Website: bh-photo
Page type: order-tracking
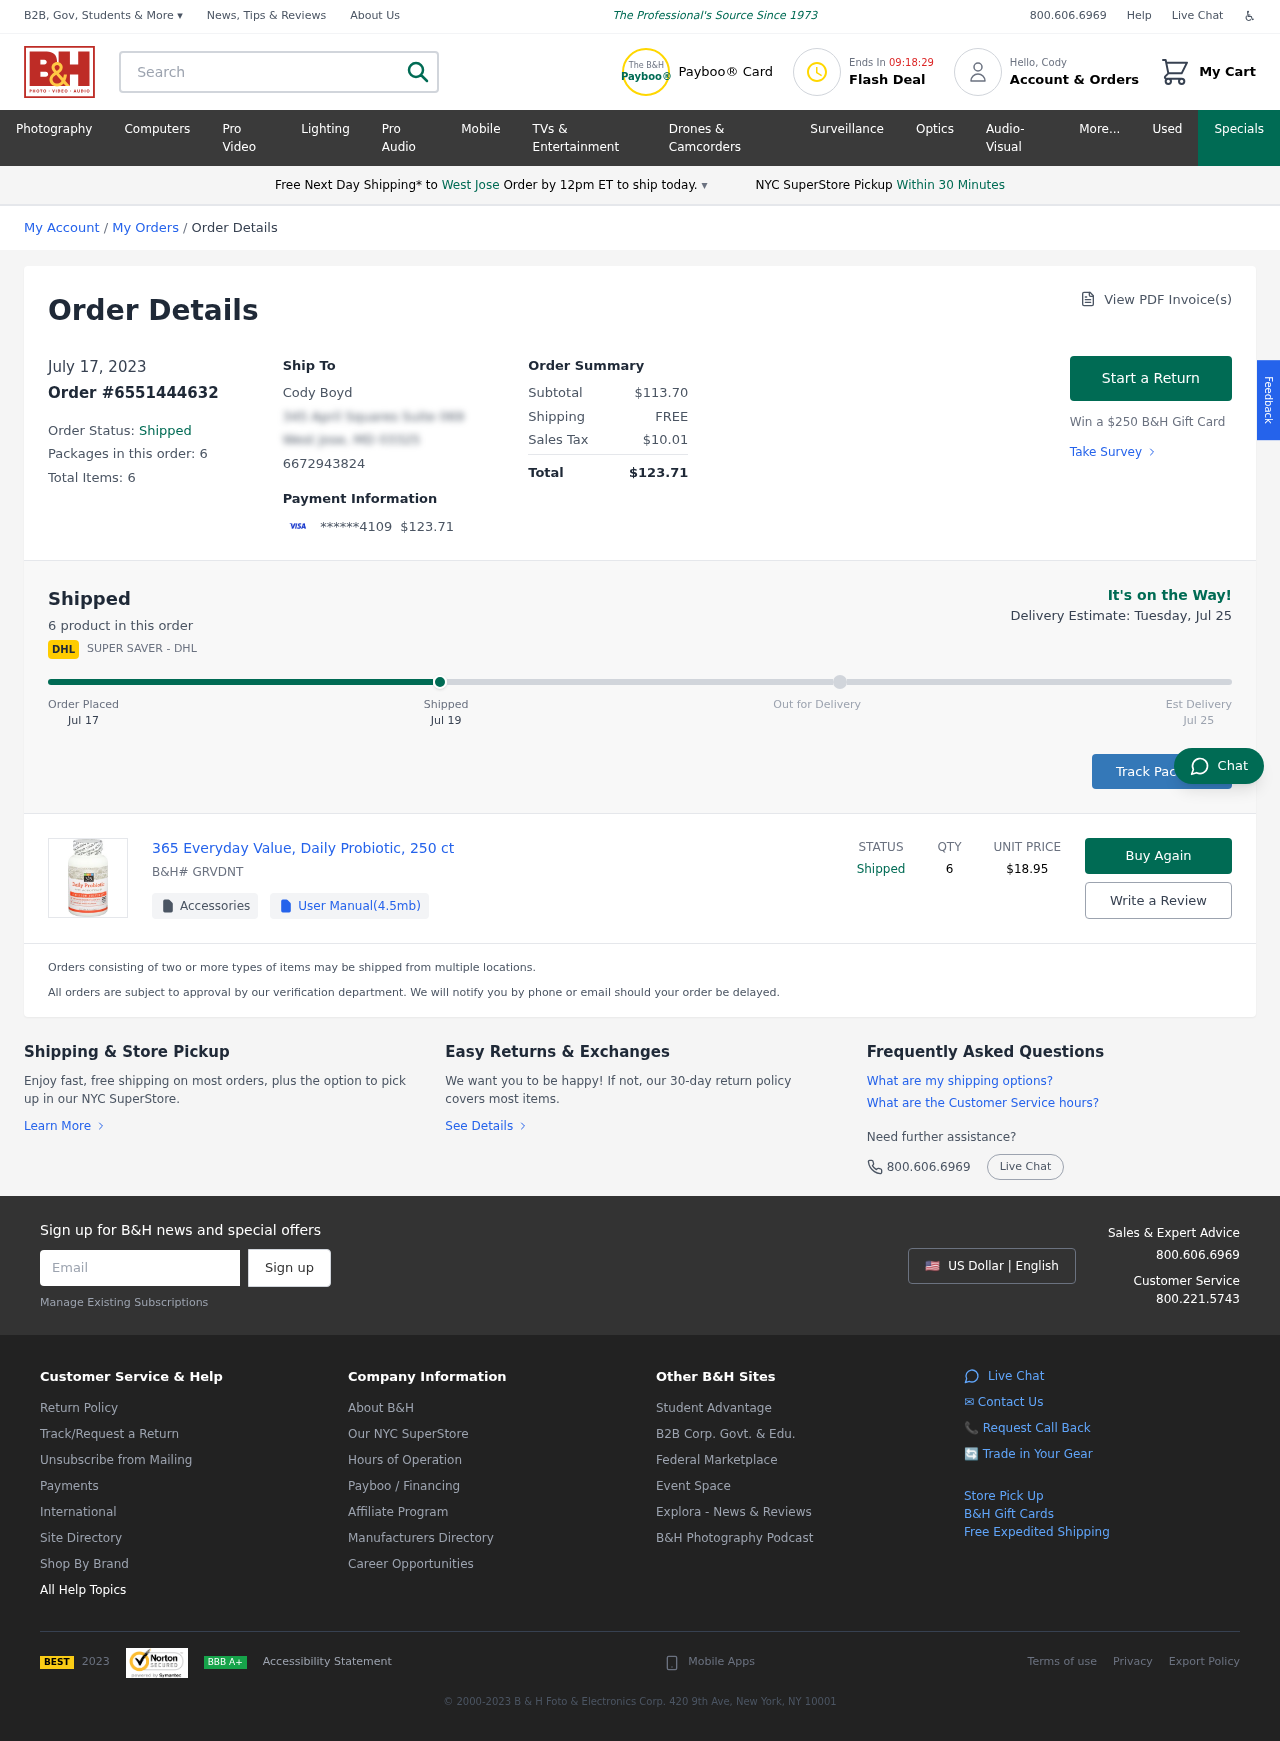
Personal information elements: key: PII_CARD_LAST4
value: ******4109
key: PII_CITY
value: West Jose
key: PII_EMAIL
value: codyboyd@hotmail.com
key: PII_FIRSTNAME
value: Cody
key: PII_FULLNAME
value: Cody Boyd
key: PII_PHONE
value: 6672943824
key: PII_STREET
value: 345 April Squares Suite 069
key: PII_CITY_STATE_ZIP
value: West Jose, MD 03325
Product elements: key: PRODUCT1_NAME
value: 365 Everyday Value, Daily Probiotic, 250 ct
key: PRODUCT1_PRICE
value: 18.95
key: PRODUCT1_QUANTITY
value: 6
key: PRODUCT1_SKU
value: GRVDNT
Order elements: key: ORDER_DATE
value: Jul 17
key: ORDER_DATE
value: July 17, 2023
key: ORDER_ID
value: Order #6551444632
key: ORDER_NUM_PACKAGES
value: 6
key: ORDER_NUM_ITEMS
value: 6
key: ORDER_NUM_ITEMS
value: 6 product
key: ORDER_TOTAL
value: $123.71
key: ORDER_SUBTOTAL
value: $113.70
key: ORDER_SHIPPING_COST
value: FREE
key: ORDER_TAX
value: $10.01
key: ORDER_DELIVERY_DATE
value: Jul 25
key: ORDER_DELIVERY_DATE
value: Delivery Estimate: Tuesday, Jul 25
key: ORDER_SHIPPING_DATE
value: Jul 19
Search elements: key: HEADER_SEARCH
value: Search